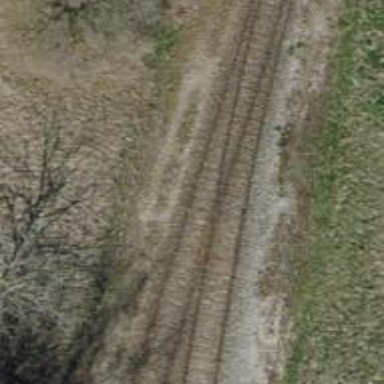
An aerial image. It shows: Siding railway track with one rail.